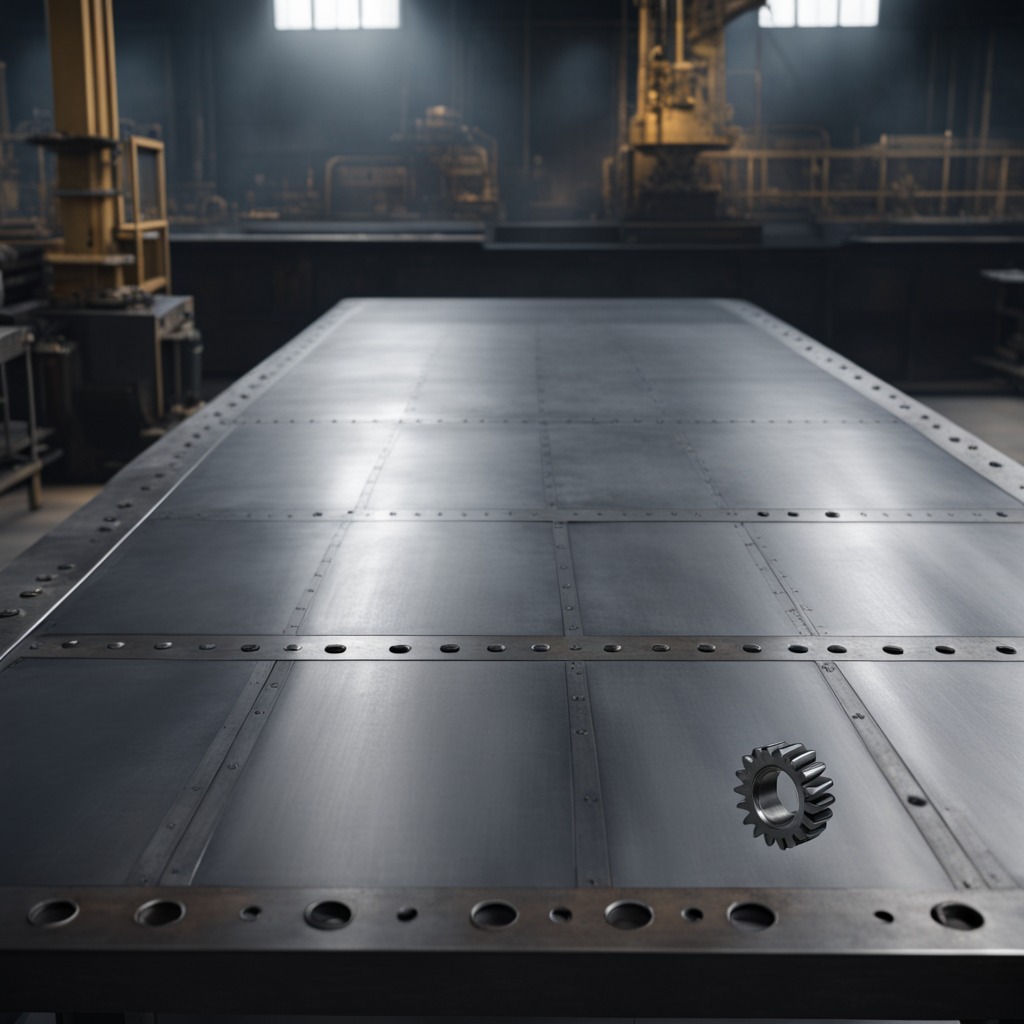
A steel gear with teeth lies on the cold steel table in a mining workshop.